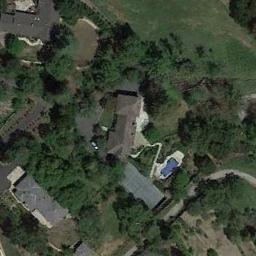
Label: sparse_residential